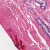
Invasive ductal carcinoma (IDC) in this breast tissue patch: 0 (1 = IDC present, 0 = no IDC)